Field crop: maize
Growth stage: 1
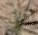
Species: salsola